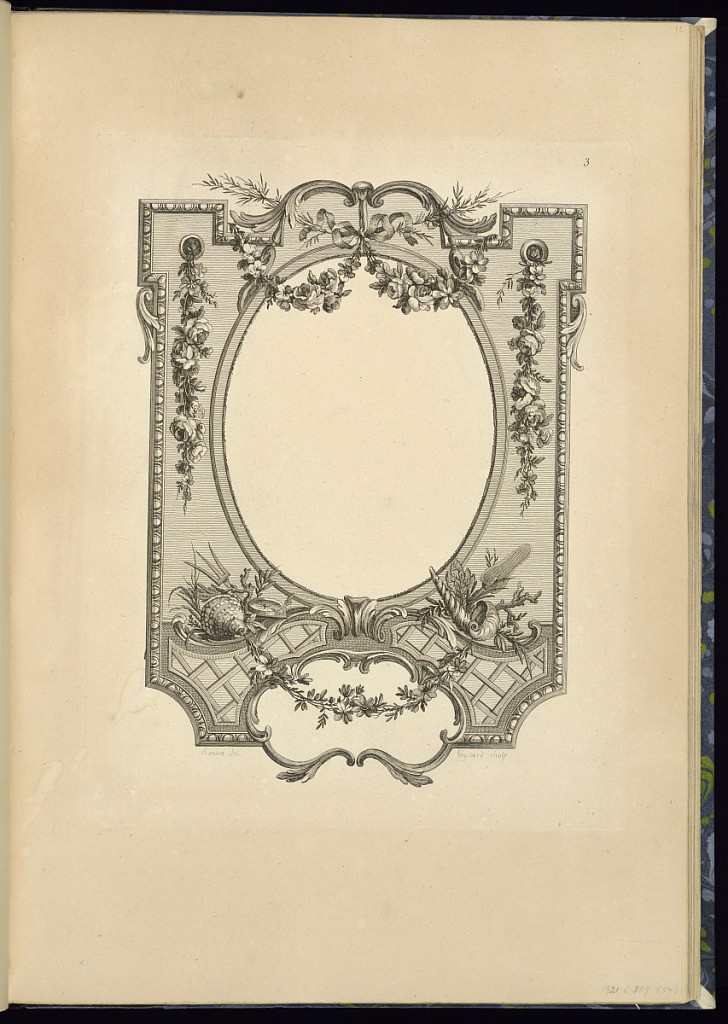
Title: Frame or Cartouche Design
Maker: Pierre Ranson, French, 1736–1786
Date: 1778
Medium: Etching on laid paper
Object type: Print
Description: Design for a frame or cartouche featuring an egg and dart pattern molding, festoon of flowers, foliate branches, ribbons, scrolling acanthus leaves (rinceaux), acanthus leaf clasp, c-scrolls, diaper pattern, shells, coral, a trident, and a compass. The plate is numbered and signed.